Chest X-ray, PA view. Patient: 53 years old, sex M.
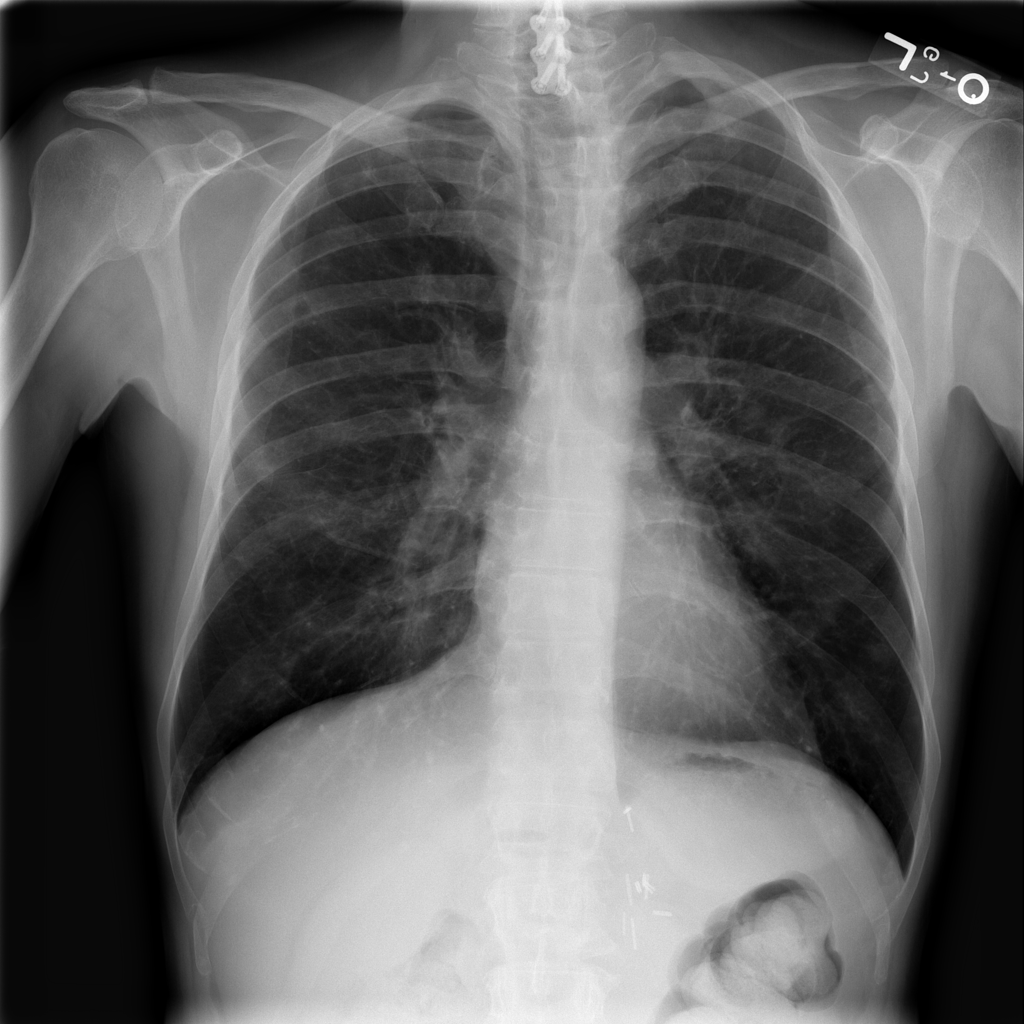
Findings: Emphysema